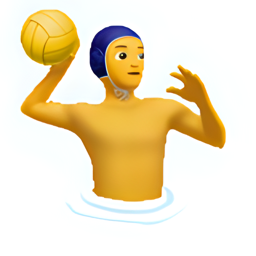
Name: water polo
Emoji: 🤽
Group: People & Body
Sub-group: person-sport